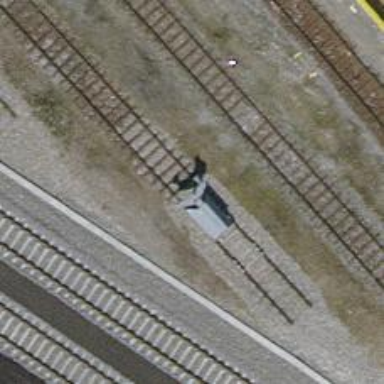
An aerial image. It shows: Railway buffer stop.